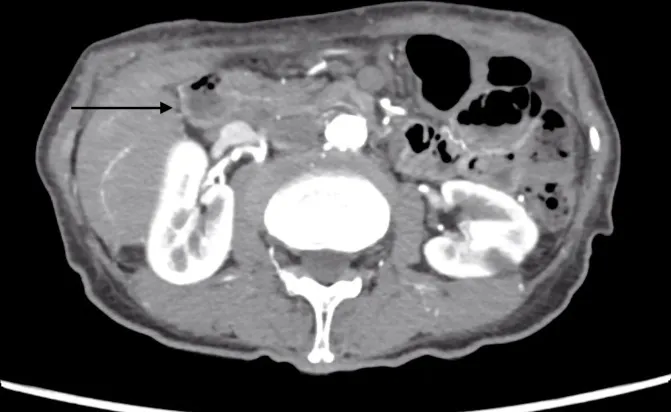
Abdominal tomography showing the 5mm hypotension nodule in the duodenal ampulla.
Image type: radiology (ct)